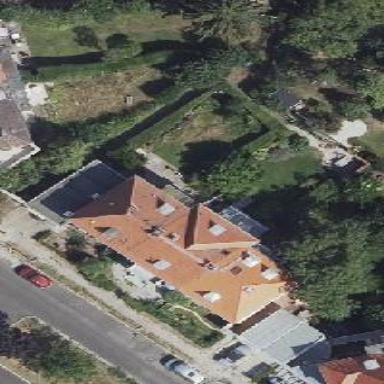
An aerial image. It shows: Residential garden.